Question:
how to decode xml dom parsing at media:thumbnail tag
here is my xml link : <URL>
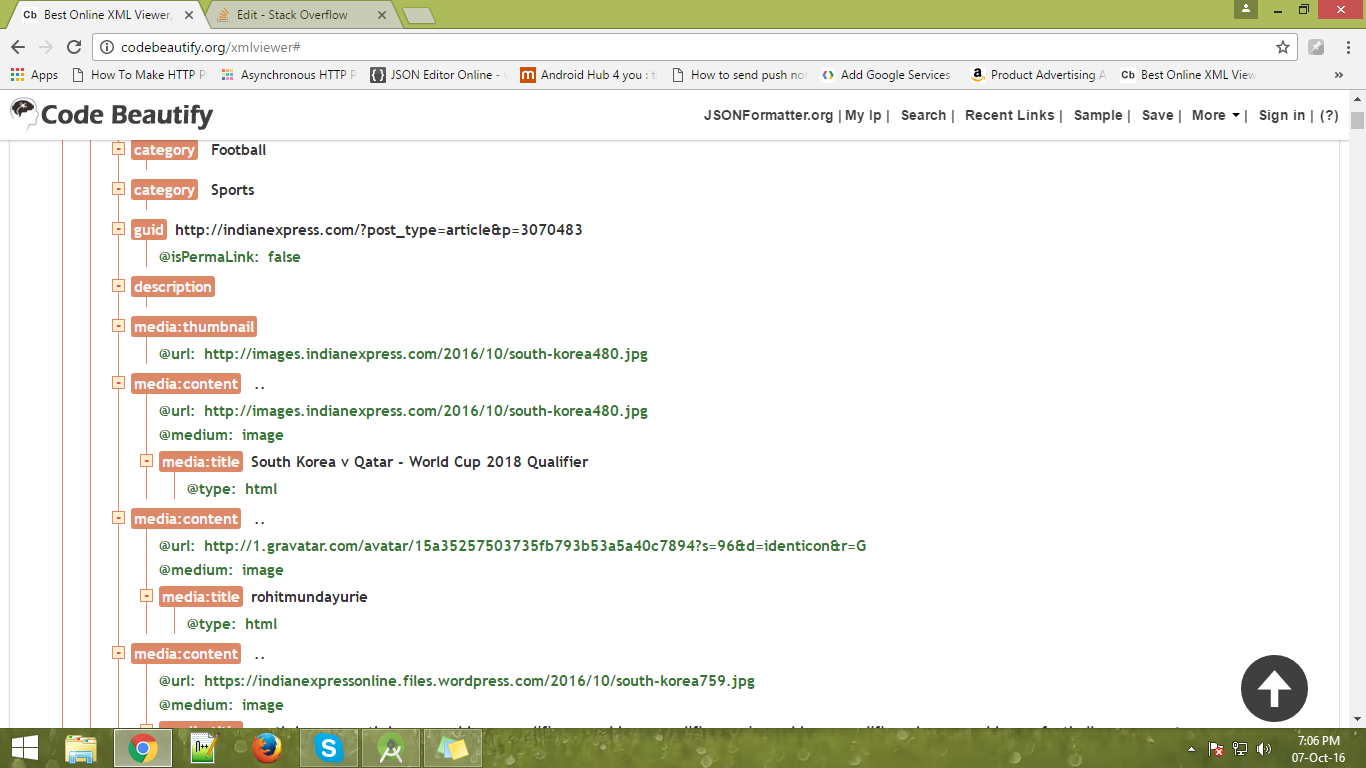
Answer: '''
try
{
XMLParser xmlParser = new XMLParser();
//result string is xml result
Document document = xmlParser.getDomElement(result);
NodeList nodeList = document.getElementsByTagName("item");
for (int i = 0; i < nodeList.getLength(); i++)
{
Element element = (Element) nodeList.item(i);
String title = xmlParser.getValue(element, "title");
String link = xmlParser.getValue(element, "link");
String pubdate = xmlParser.getValue(element, "pubDate");
NodeList media = element.getElementsByTagName("media:thumbnail");
Element elementMedia = (Element) media.item(0);
String url = elementMedia.getAttribute("url");
utils = new DataUtils();
utils.setProductName(title);
utils.setProductDate(pubdate);
utils.setProductDesc(link);
utils.setProductImage(url);
dataList.add(utils);
}
'''